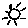
Label: sun